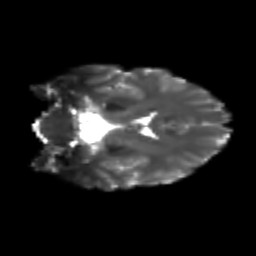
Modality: T2w
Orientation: coronal
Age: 19
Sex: female
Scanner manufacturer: siemens
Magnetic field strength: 3 T
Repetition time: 3.5 s
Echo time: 0.104 s